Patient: sex M, age 74
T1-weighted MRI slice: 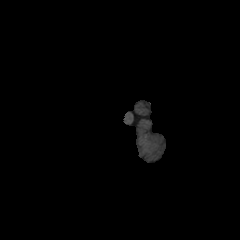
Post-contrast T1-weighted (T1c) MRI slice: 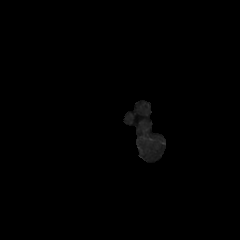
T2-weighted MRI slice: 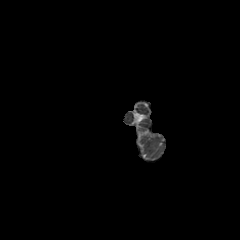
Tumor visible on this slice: no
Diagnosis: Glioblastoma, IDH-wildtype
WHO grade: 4